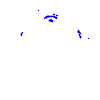
Particle: pion